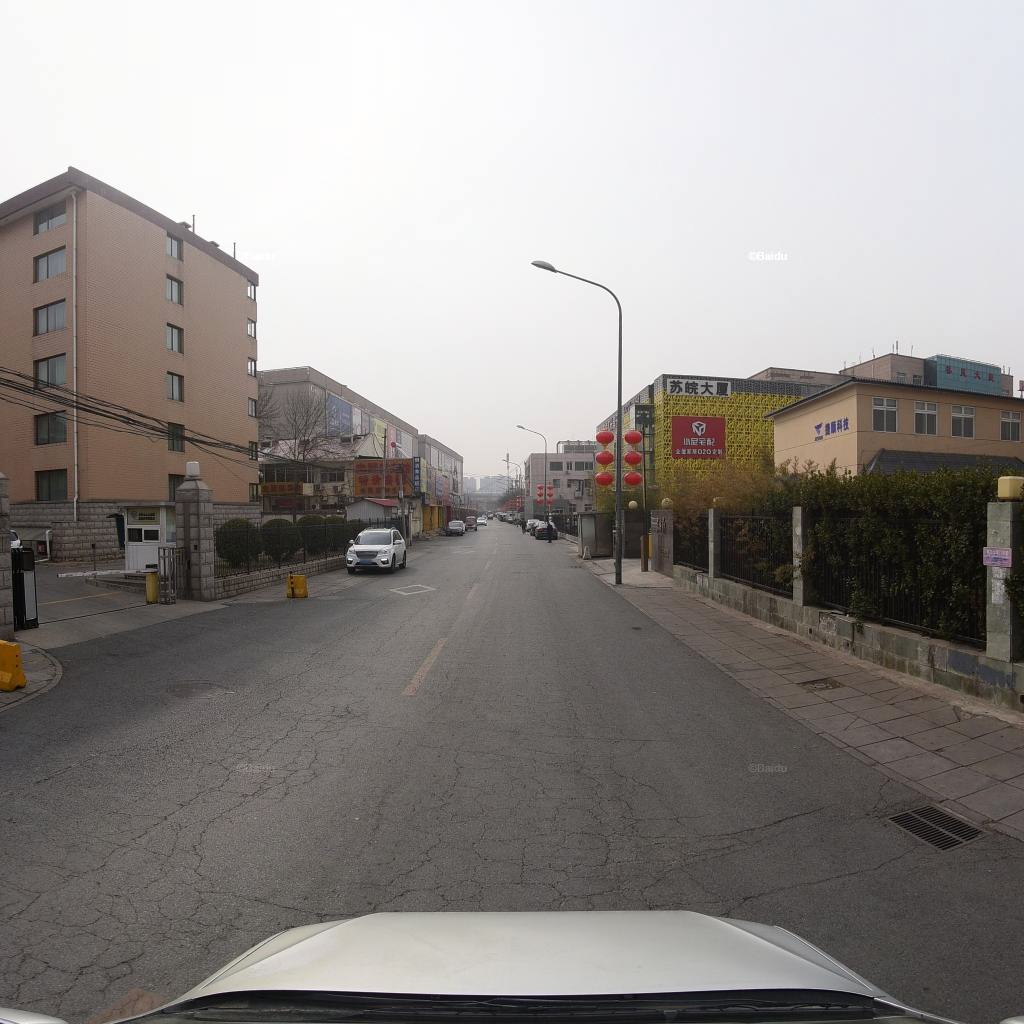
Region: Fengtai
Road damage annotations: manhole cover, alligator crack